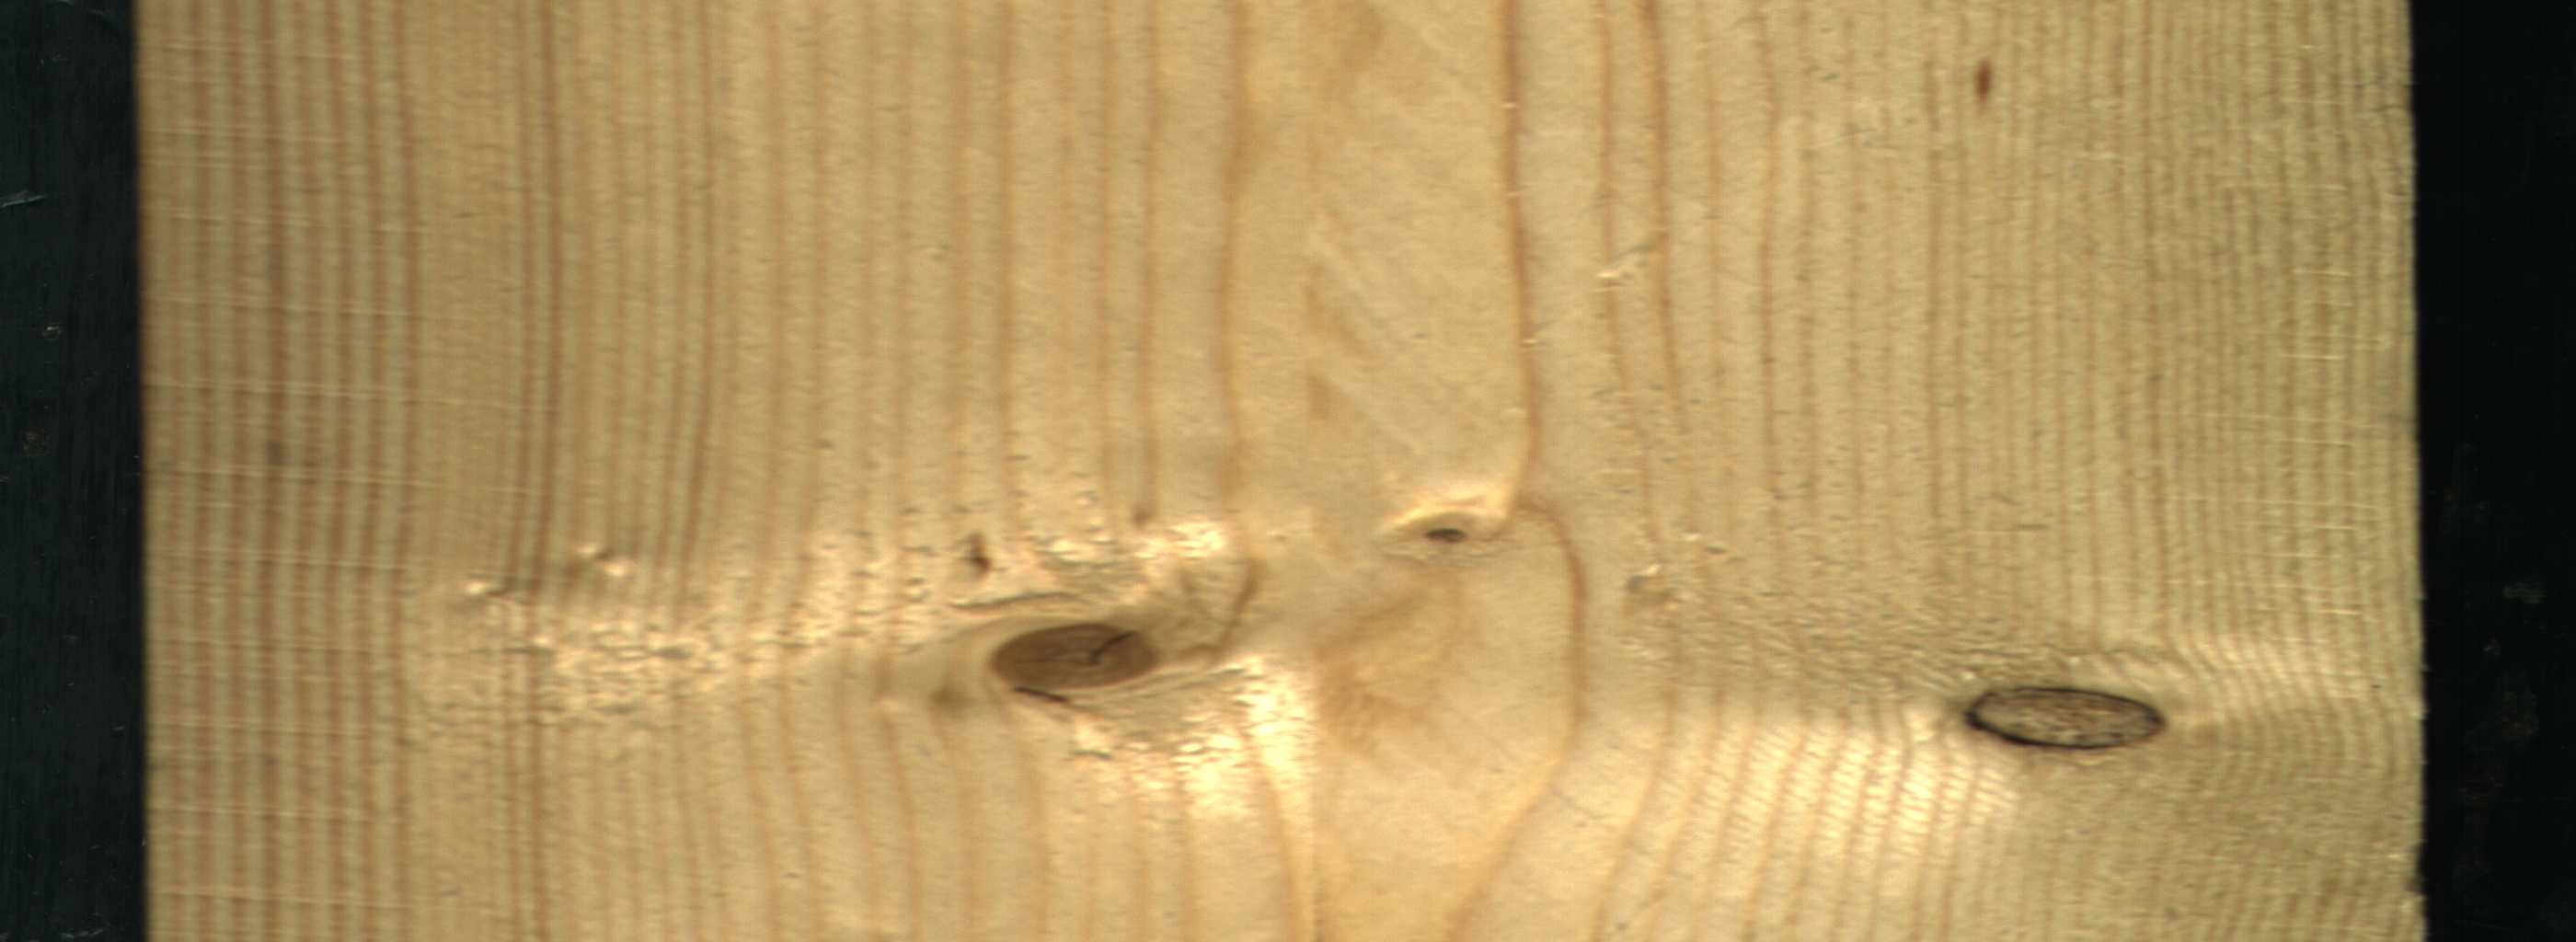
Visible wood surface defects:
Dead_Knot
Live_Knot
Live_Knot